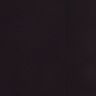
Metastatic tissue present: no